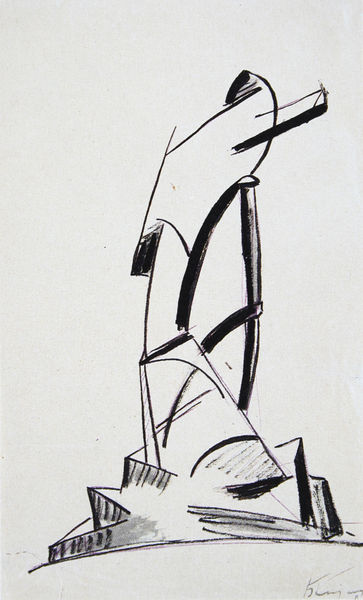
Titel: Architektonische Phantasie
Künstler: Boris Koroljow
Standort: Moskau
Institution: Tretjakow-Galerie
Schlagwörter: felsen, schwarz, skizze, stützen, zeichnung, gebäude, architektur, boden, schräg, kamin, turm, skulptur, perspektive, studie, russland, abstrakt, linien, striche, kohle, technik, schraffur, schrafur, bleistift, entwurf, untersicht, dynamisch, schief, geometrie, konstrukt, konstruktivismus, monument, utopie, hochhaus, grafit, piktogramm, abstützung, bodenlinie, mendelson, fiktiv, grafphit